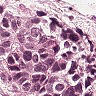
Metastatic tissue present: yes